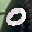
Label: 0